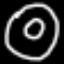
Label: donut